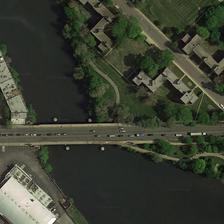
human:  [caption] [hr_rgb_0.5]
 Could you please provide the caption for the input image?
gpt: the buildings on both sides of the river are scattered, and the traffic on the bridge is busy .

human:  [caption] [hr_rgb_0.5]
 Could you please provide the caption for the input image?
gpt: a bridge is on a river with many buildings and some trees on two sides of it .

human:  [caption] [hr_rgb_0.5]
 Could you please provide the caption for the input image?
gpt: a bridge is on a river with many green trees and many buildings on two sides of the river .

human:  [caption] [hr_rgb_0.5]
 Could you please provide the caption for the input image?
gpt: many buildings and some green trees are in two sides of a river with a bridge .

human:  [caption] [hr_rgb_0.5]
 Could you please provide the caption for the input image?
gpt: a bridge is on a river with many buildings and some trees on two sides of it .